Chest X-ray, PA view. Patient: 56 years old, sex M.
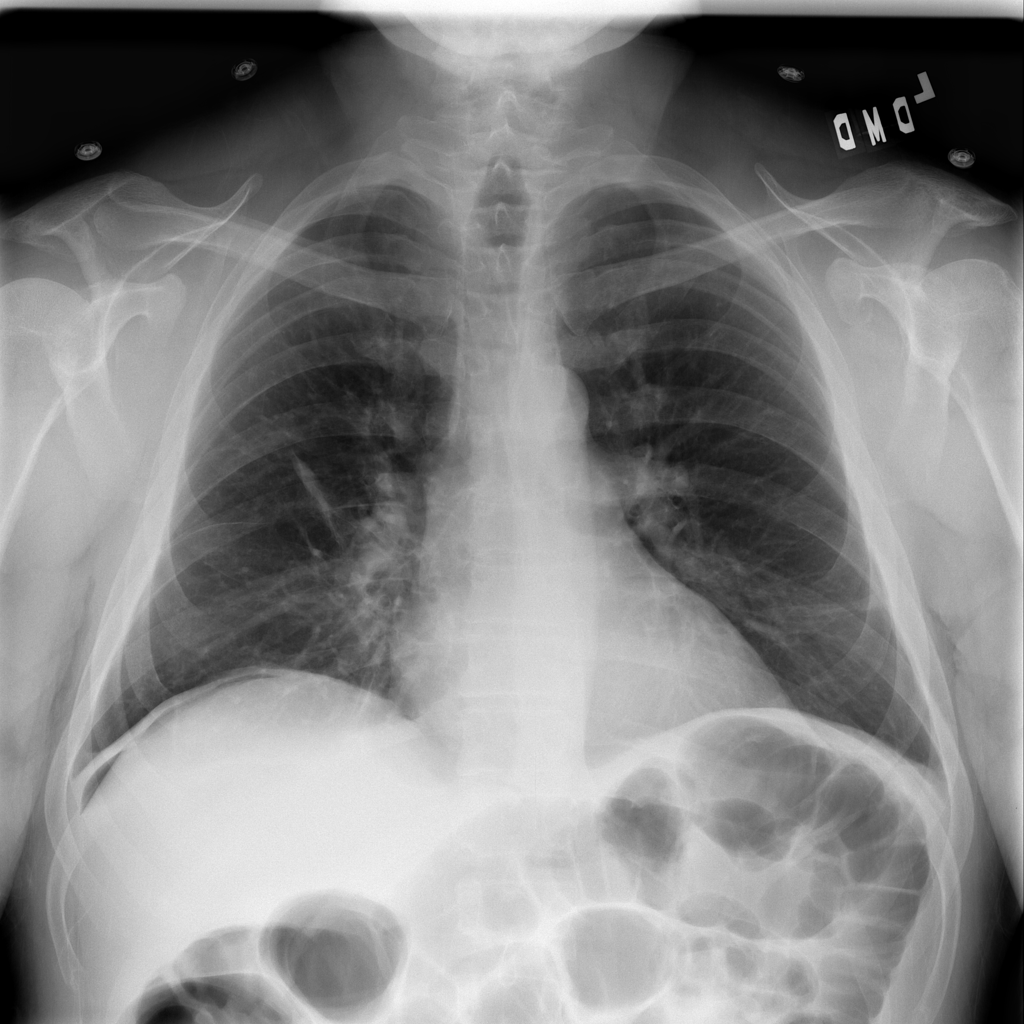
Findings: Atelectasis